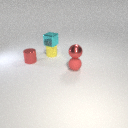
small red metal sphere to the right of small cyan metal cube